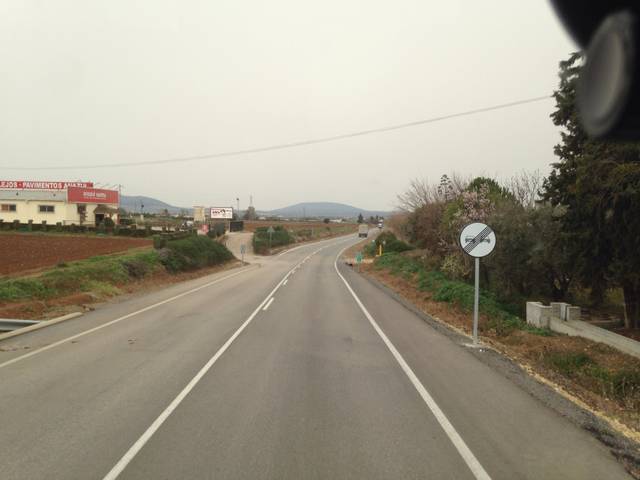
Region: Spain
Coordinates: 37.034, -4.581